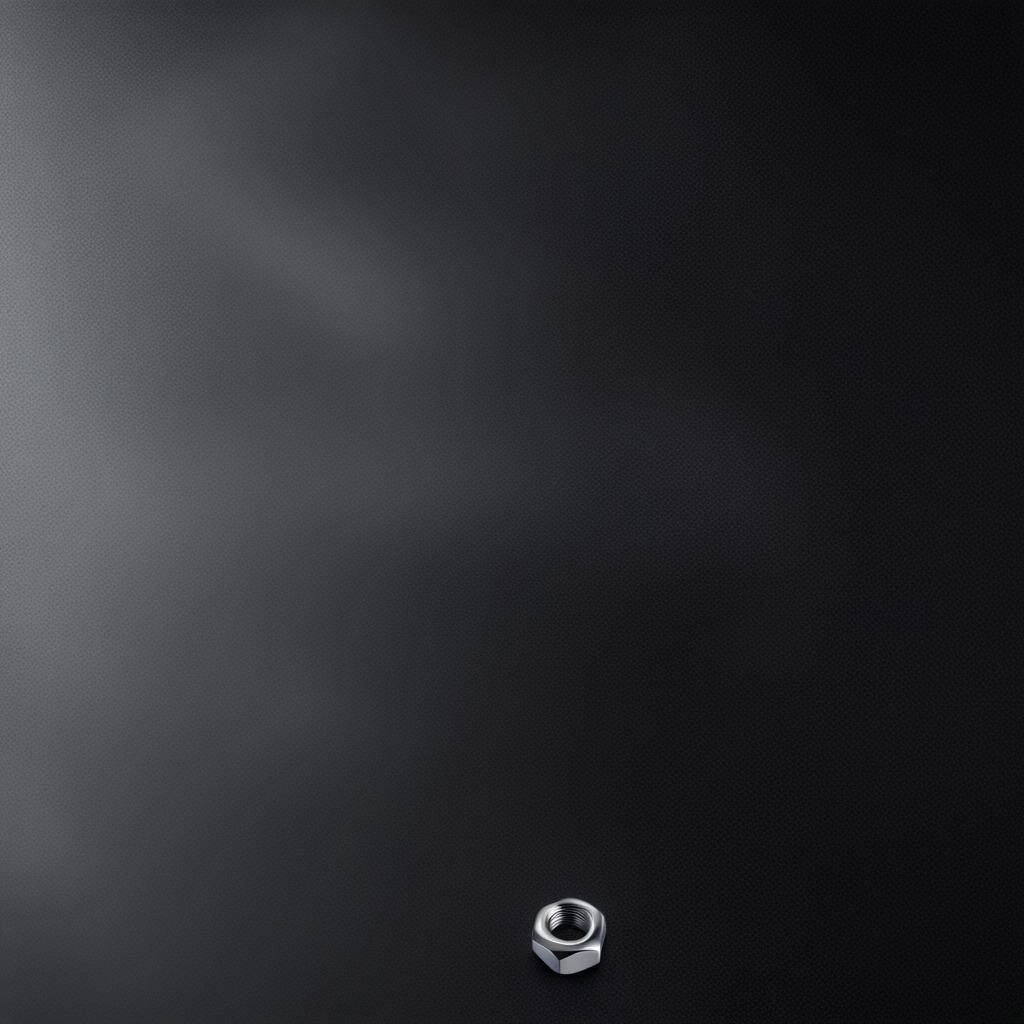
A metal nut lying on a clean granite tabletop under bright overhead lighting crisp shadows high clarity worn but beneath the mat